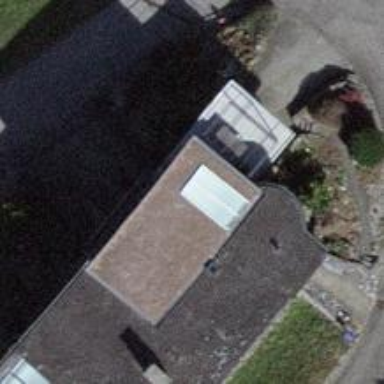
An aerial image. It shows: Building with tile roof.